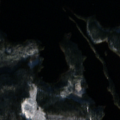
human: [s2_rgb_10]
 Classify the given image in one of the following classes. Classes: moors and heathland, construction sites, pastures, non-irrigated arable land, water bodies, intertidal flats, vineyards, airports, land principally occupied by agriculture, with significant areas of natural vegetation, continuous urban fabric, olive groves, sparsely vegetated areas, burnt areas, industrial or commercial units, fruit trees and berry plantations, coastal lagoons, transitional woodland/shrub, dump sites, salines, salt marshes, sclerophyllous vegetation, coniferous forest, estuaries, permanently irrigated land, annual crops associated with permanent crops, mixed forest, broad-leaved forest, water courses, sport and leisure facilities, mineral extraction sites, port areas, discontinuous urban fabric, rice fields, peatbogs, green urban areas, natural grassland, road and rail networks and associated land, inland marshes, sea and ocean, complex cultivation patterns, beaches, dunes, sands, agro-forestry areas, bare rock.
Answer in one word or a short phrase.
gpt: coniferous forest, transitional woodland/shrub, water bodies